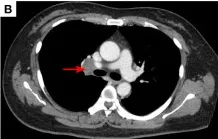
Which was enlarged; short diameter of right hilar lymph node was 2.10 cm [red arrow.
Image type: radiology (ct)